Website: walmart
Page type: billing-address
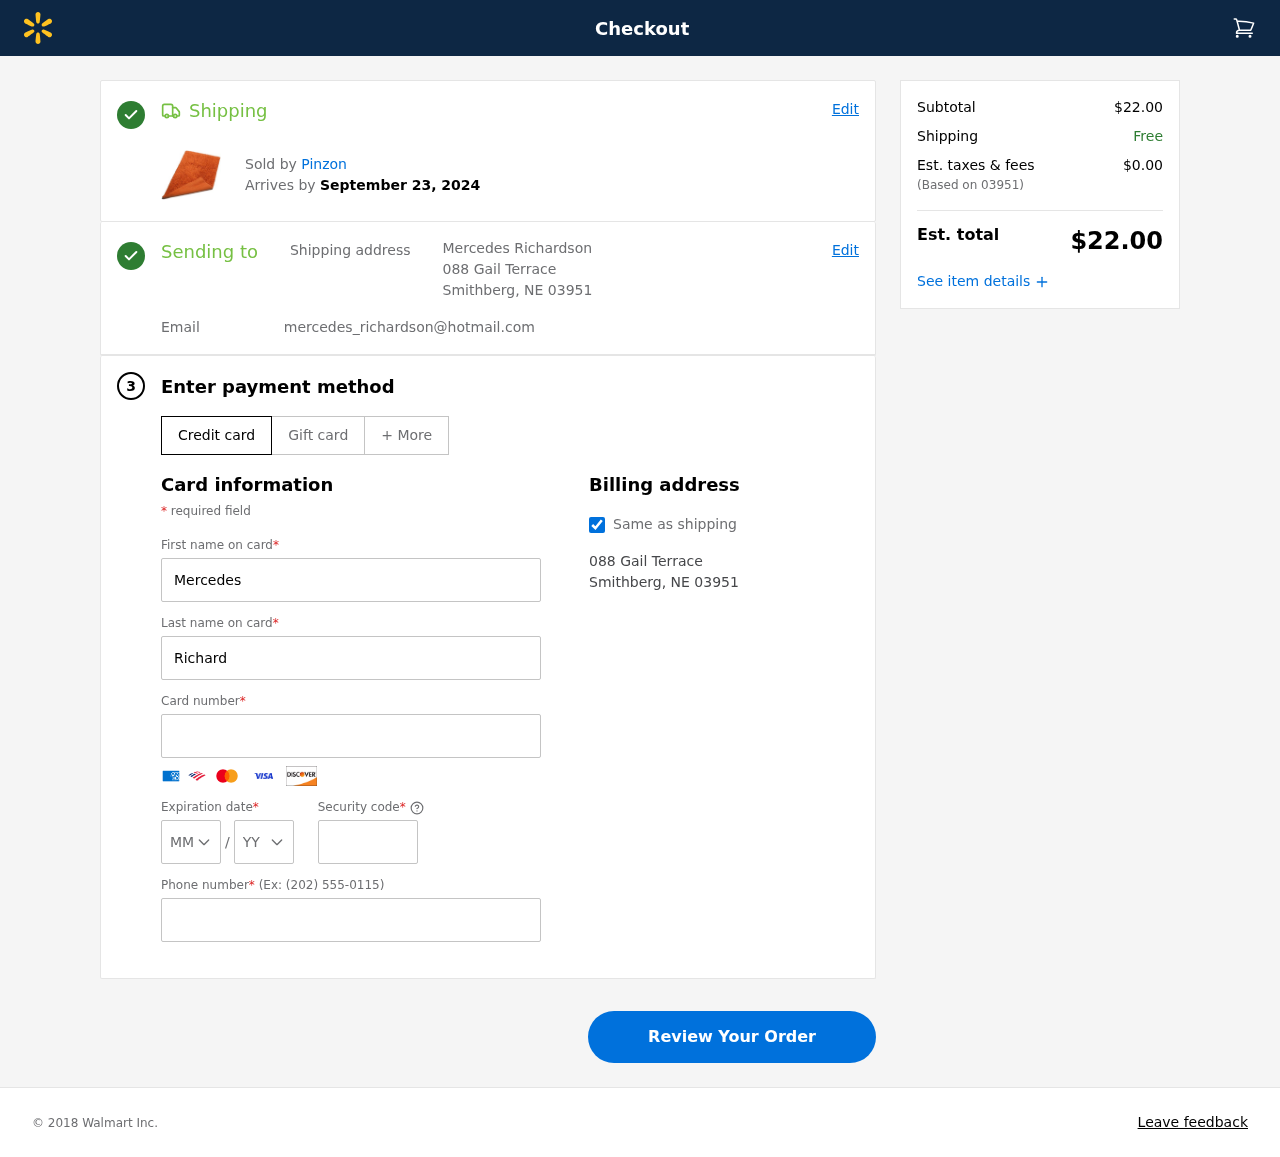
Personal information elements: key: PII_CARD_CVV
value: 8279
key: PII_CARD_EXPIRY_MONTH
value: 04
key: PII_CARD_EXPIRY_YEAR
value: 30
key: PII_CARD_NUMBER
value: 3470 4778 9665 570
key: PII_CITY_STATE_ZIP
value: Smithberg, NE 03951
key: PII_EMAIL
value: mercedes_richardson@hotmail.com
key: PII_FIRSTNAME
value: Mercedes
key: PII_FULLNAME
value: Mercedes Richardson
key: PII_LASTNAME
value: Richardson
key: PII_PHONE
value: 8037774611
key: PII_POSTCODE
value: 03951
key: PII_STREET
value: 088 Gail Terrace
Product elements: key: PRODUCT1_BRAND
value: Pinzon
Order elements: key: ORDER_DELIVERY_DATE
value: September 23, 2024
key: ORDER_SUBTOTAL
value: $22.00
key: ORDER_TAX
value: $0.00
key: ORDER_TOTAL
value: $22.00